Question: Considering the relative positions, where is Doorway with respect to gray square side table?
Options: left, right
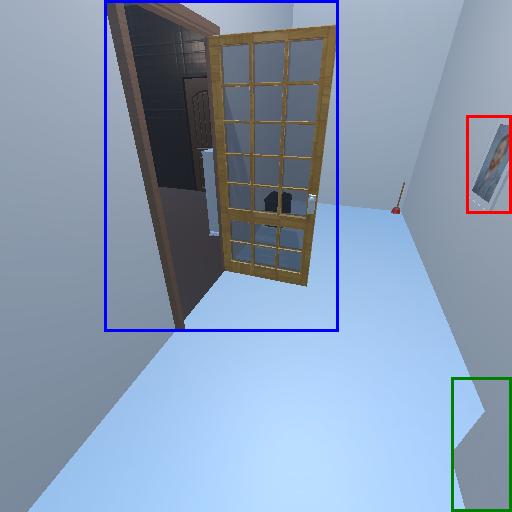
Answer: left